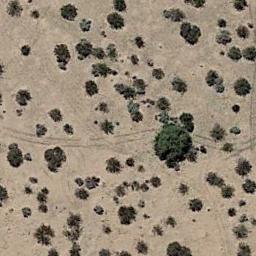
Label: chaparral